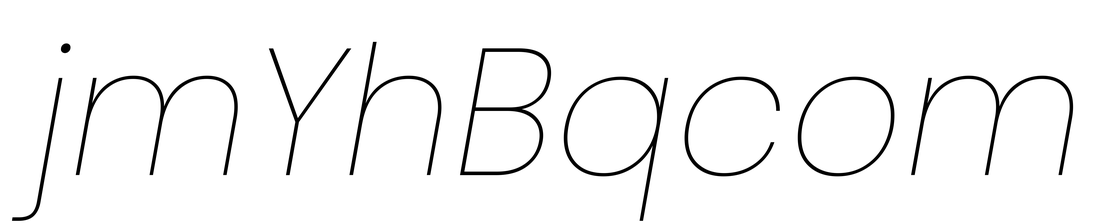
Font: Poppins-ThinItalic